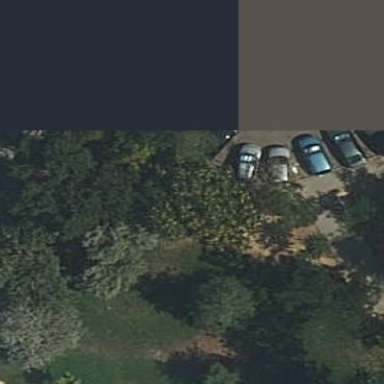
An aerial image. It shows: Garden with kerb border.